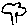
Label: tree